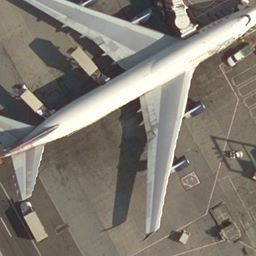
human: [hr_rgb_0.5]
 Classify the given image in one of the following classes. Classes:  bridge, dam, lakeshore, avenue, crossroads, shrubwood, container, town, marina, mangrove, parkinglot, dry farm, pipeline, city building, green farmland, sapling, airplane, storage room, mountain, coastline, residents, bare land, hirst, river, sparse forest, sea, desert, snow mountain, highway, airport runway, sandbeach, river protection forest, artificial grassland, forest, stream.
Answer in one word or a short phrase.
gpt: airplane